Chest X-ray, PA view. Patient: 40 years old, sex F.
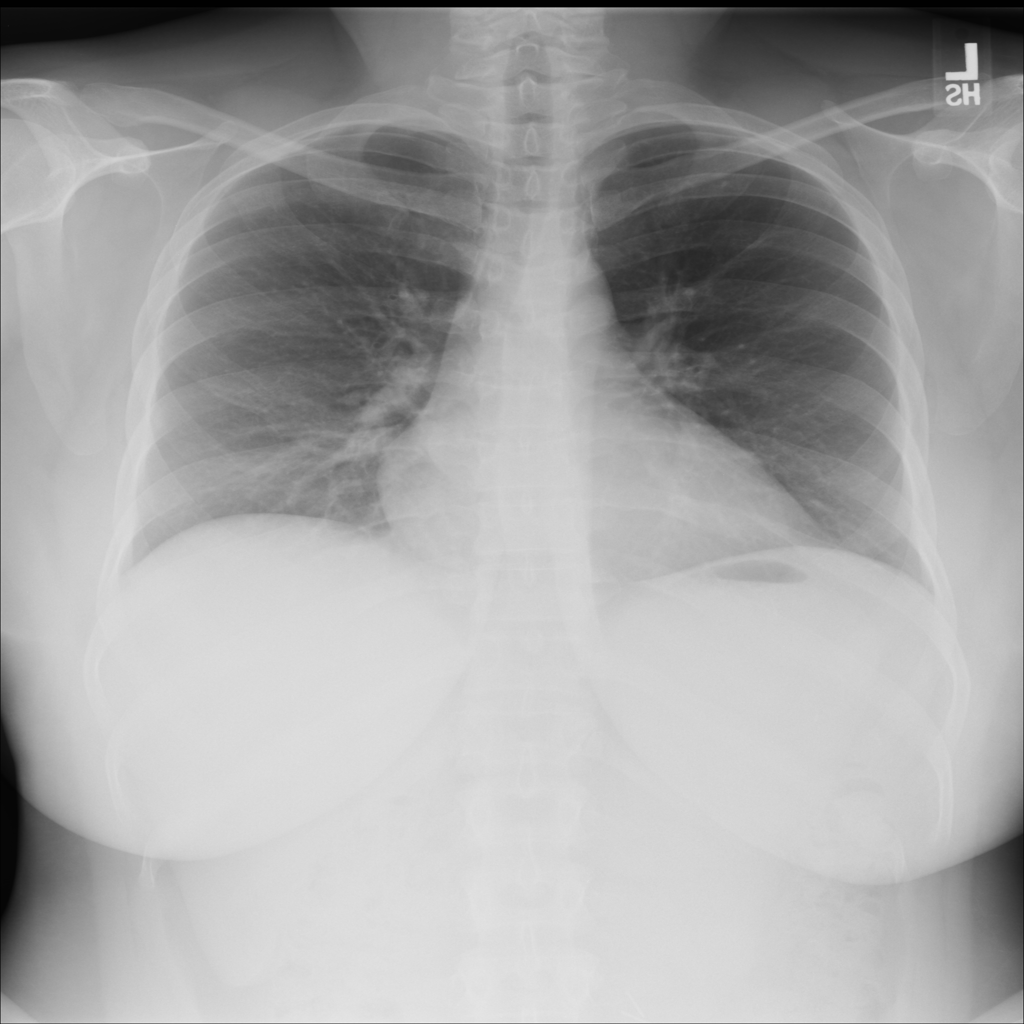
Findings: No Finding